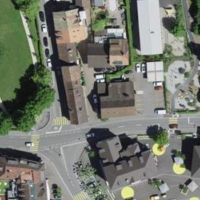
EUNIS habitat code: 55
Species observed at this site:
Vespa crabro